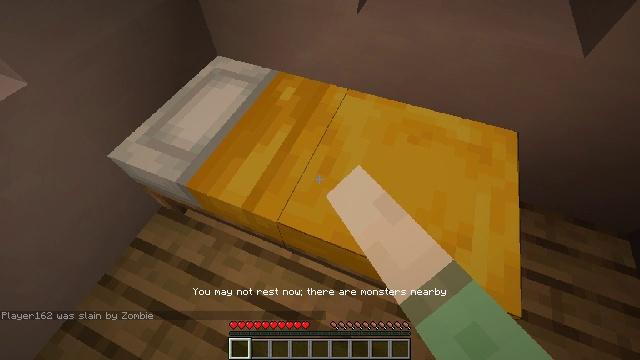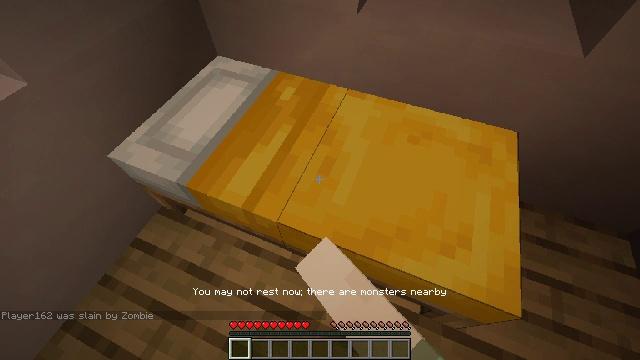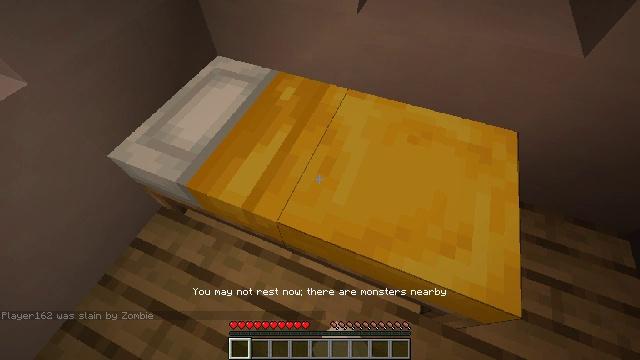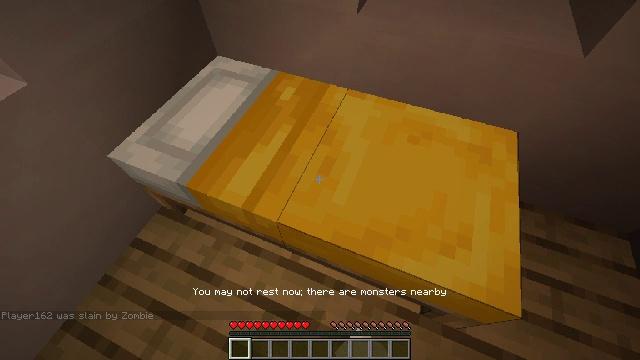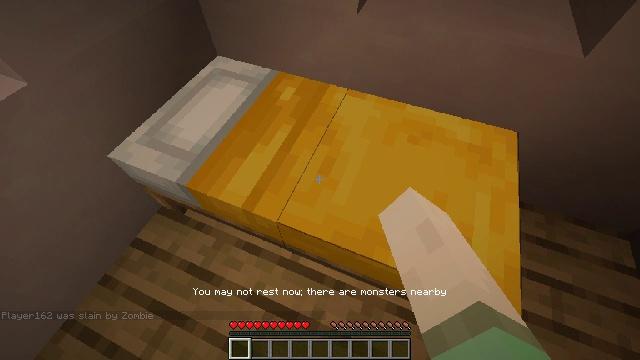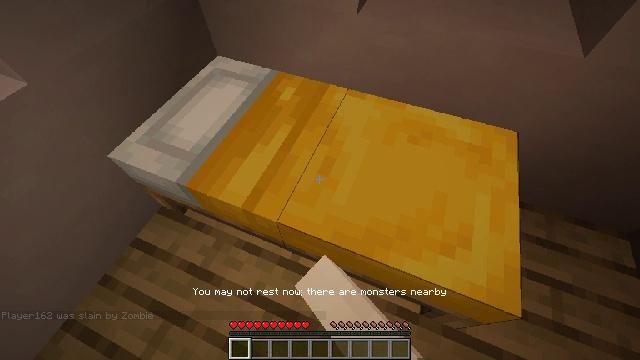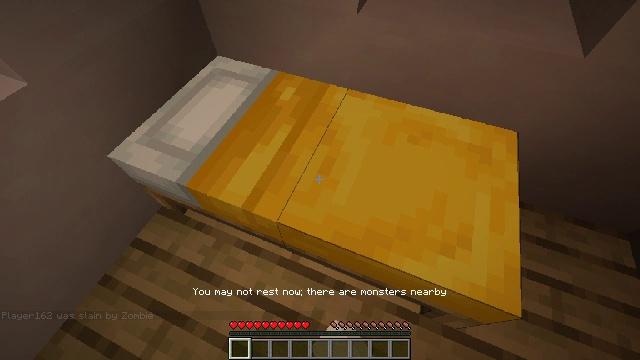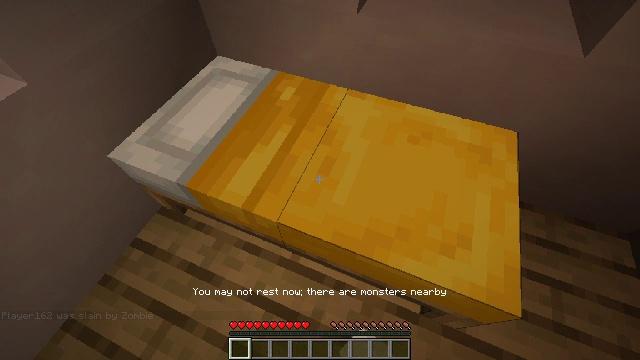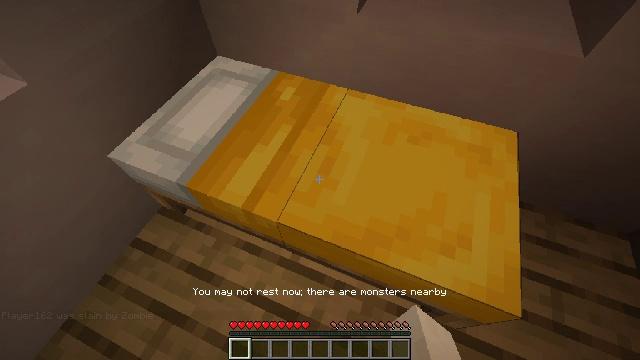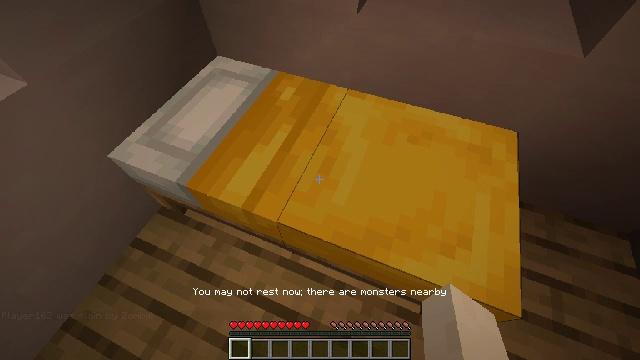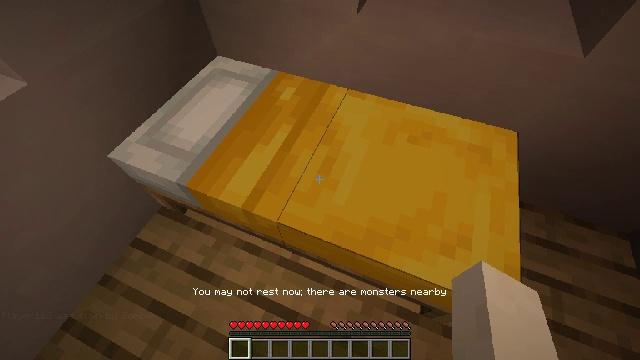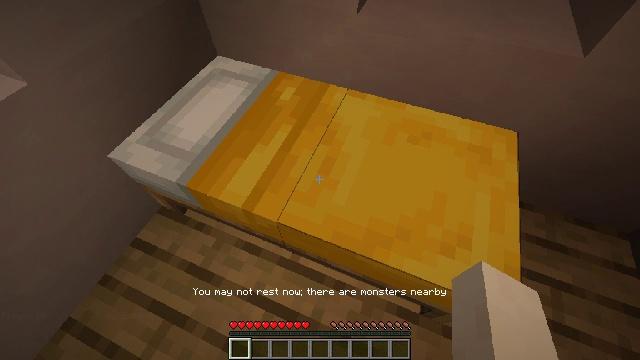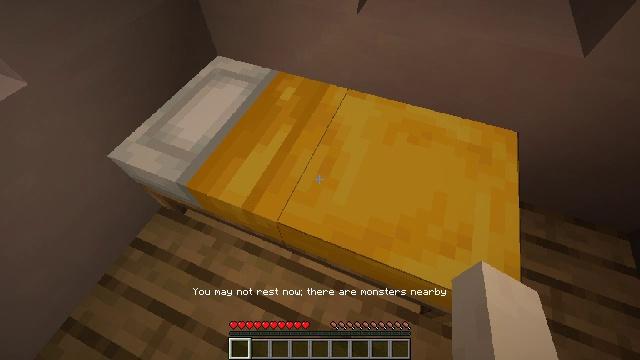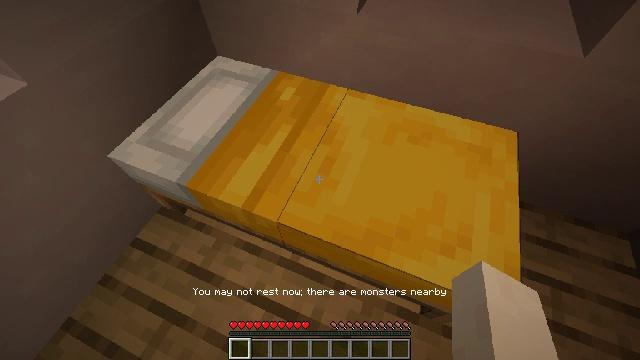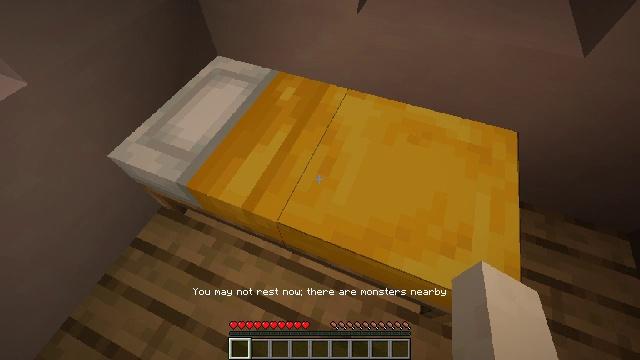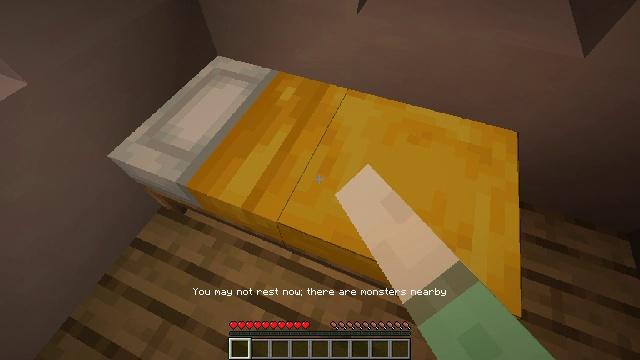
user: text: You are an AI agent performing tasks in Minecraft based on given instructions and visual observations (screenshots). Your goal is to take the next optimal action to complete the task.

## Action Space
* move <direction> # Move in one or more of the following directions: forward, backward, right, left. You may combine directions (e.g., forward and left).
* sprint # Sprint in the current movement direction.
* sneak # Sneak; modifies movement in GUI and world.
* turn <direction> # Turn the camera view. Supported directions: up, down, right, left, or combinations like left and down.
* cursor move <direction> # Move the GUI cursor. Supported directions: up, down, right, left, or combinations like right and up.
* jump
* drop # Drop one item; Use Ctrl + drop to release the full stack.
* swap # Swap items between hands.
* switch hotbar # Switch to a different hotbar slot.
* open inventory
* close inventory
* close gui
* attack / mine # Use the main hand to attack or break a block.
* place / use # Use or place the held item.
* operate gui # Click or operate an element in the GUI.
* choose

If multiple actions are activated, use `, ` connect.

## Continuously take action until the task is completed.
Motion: motion action
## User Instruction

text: Collect fragments by breaking the glass pane.
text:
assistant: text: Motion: use / place
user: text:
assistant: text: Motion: use / place
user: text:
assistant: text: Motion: use / place
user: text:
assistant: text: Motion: use / place
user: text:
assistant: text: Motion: use / place
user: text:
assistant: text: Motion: use / place
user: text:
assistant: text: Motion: use / place
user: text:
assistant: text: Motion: use / place
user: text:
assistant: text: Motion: use / place
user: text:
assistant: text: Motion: use / place
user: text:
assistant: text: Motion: use / place
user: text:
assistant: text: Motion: use / place
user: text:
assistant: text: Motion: use / place
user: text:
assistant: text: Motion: use / place
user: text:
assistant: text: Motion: use / place
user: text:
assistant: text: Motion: use / place
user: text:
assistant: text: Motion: no_op
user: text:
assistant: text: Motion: no_op
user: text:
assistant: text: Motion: turn right and up
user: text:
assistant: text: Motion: turn right and up
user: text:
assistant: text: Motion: turn right and up
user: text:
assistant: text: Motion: turn right and up
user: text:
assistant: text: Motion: no_op
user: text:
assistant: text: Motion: turn left
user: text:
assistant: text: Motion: no_op
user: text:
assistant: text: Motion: no_op
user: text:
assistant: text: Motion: no_op
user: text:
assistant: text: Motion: no_op
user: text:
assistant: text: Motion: turn right
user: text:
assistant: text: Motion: turn right